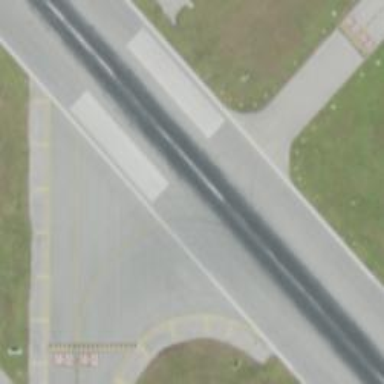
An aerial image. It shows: Image of taxiway at airport.